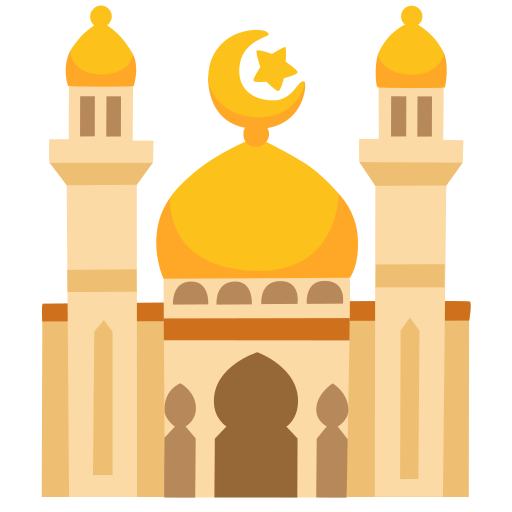
Emoji: 🕌